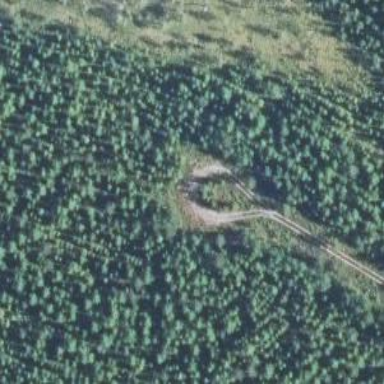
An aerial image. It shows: Track with grade5 tracktype.